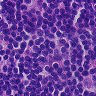
Metastatic tissue present: no